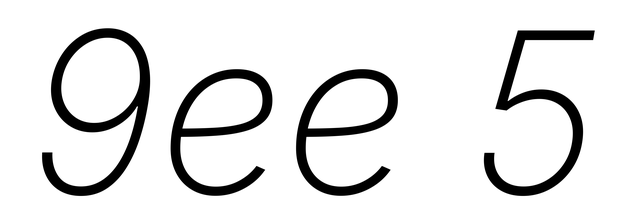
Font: Inter-Italic_ExtraLight_Italic